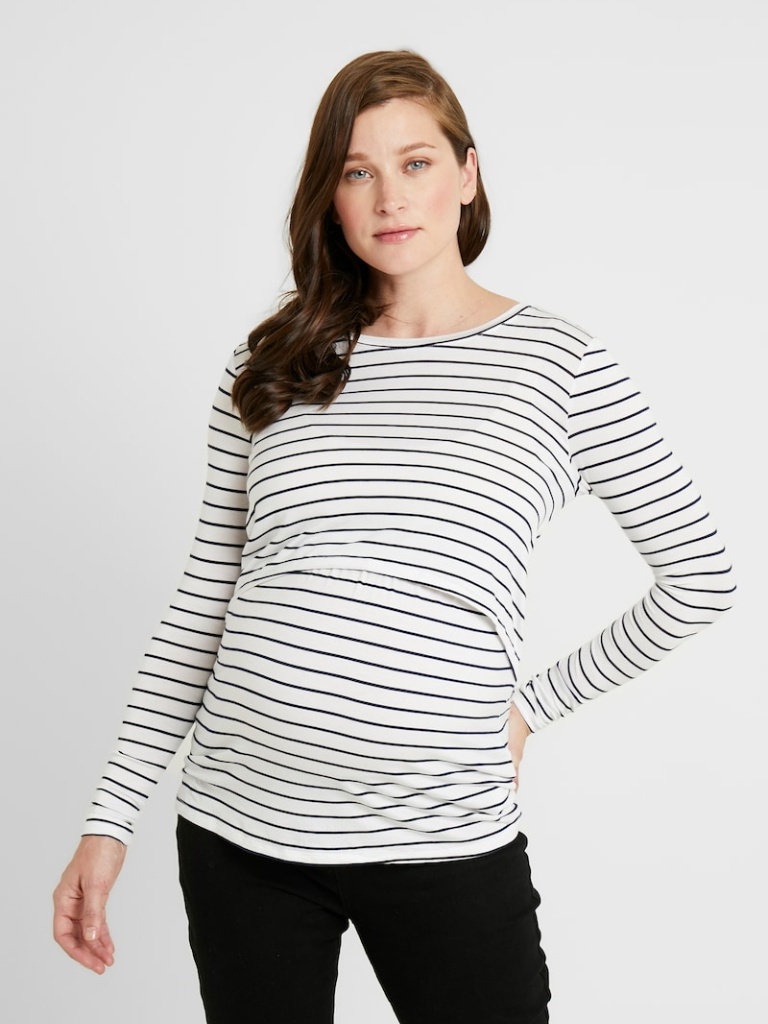
cotton relaxed a long-sleeved with the sleeves down hip length Untucked crew top